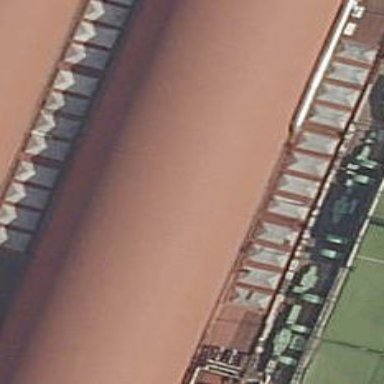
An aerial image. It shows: Part of building with round metal roof.